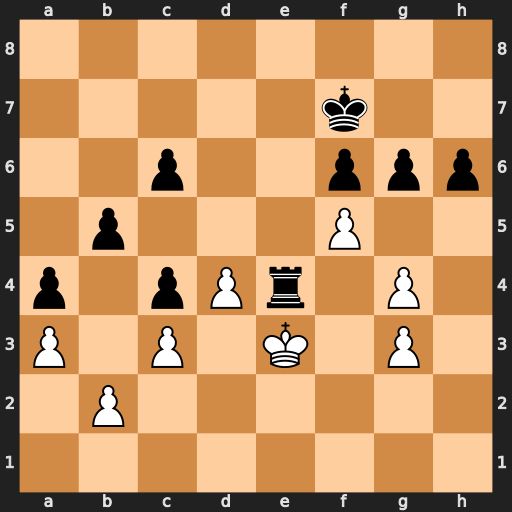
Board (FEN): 8/5k2/2p2ppp/1p3P2/p1pPr1P1/P1P1K1P1/1P6/8
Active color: w
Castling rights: -
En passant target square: -
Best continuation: Kxe4 gxf5+ Kxf5 Ke7 Kg6